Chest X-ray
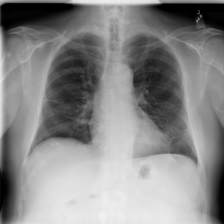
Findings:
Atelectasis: positive
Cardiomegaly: negative
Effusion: positive
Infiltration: negative
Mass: negative
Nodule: negative
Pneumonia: negative
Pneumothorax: negative
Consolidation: negative
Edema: negative
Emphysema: negative
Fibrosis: negative
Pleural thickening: negative
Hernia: negative